Question: Im trying to create my own Frame for my application.
I have removed the standard Frame by using 'setUndecorated(true)'. I have a working exit button (not that difficult), but i want to have a JButton equal to the windows-minimizing-button in the top-right corner.
I have tried several solutions as 'hide()', 'HIDE_ON_CLOSE' and even 'setVisible()'. But non of them is giving me the wanted result.
Im extending a JFrame to my class.
I am thinking of some Mouselistener(?), but im like a big question mark right now.

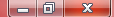
Answer: <URL>
1st link:
<URL>
'frame.setExtendedState(JFrame.ICONIFIED);'